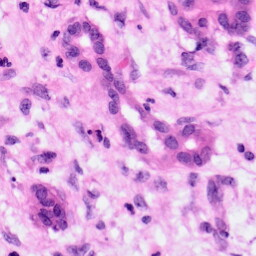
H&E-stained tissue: Pancreatic